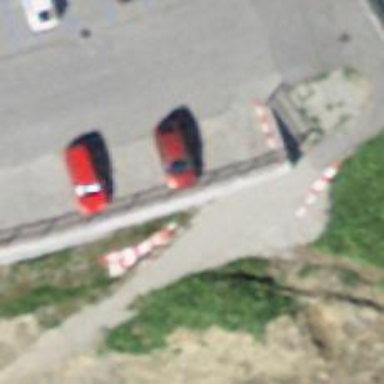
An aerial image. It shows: Charging station.